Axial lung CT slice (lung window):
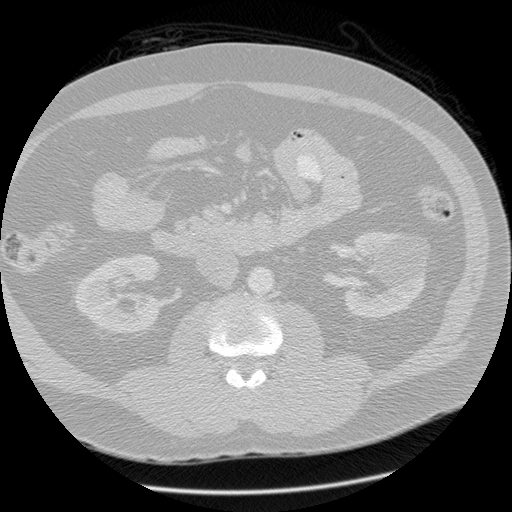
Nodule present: no